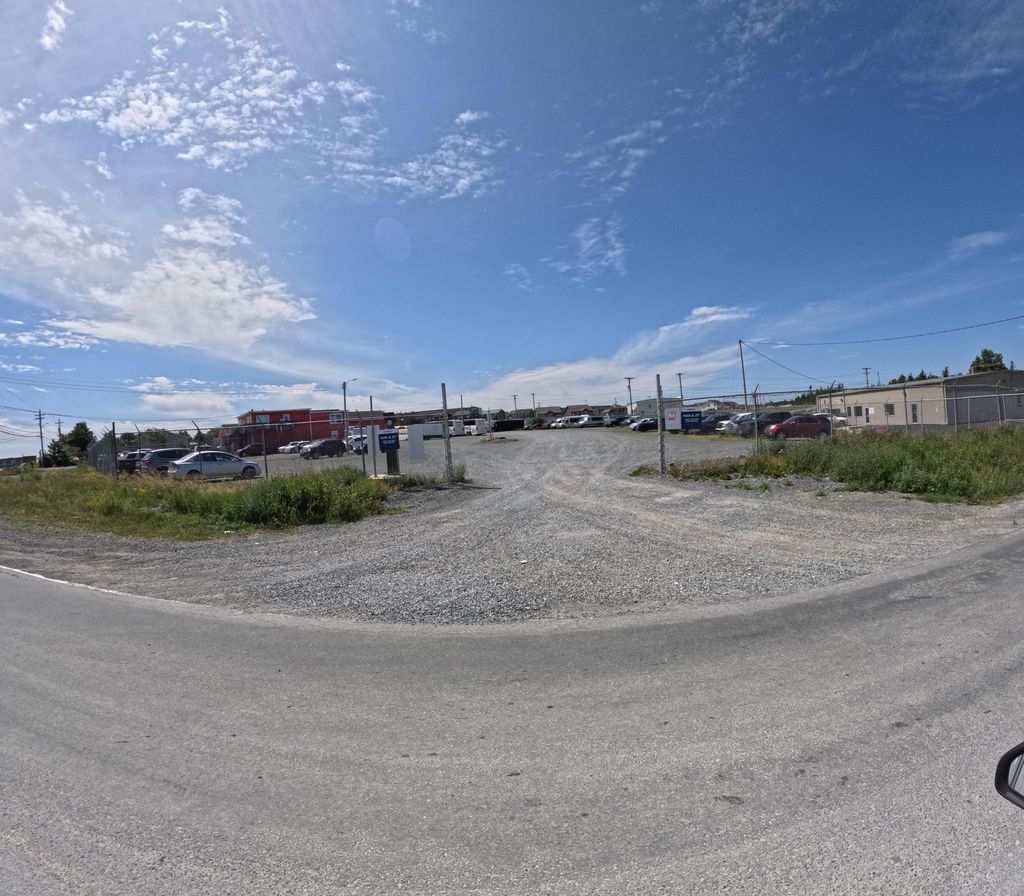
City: st_johns